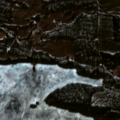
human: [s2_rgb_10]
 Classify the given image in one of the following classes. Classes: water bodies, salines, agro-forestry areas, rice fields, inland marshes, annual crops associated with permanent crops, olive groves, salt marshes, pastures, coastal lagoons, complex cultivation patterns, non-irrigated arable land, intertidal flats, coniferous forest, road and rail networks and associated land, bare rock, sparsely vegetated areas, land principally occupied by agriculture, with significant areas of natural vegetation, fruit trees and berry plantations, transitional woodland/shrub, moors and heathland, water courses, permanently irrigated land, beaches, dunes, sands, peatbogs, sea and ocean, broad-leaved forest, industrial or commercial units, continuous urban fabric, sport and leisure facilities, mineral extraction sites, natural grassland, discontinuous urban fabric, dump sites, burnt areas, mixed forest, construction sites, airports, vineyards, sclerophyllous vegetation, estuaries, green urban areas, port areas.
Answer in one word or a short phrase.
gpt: coniferous forest, mixed forest, transitional woodland/shrub, water bodies